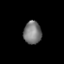
Tissue: lung
Cell type: Myeloid cells
Senescence score: 0.6214
Nuclear area (px): 400
Mean DAPI intensity: 121.902